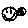
Label: smiley face